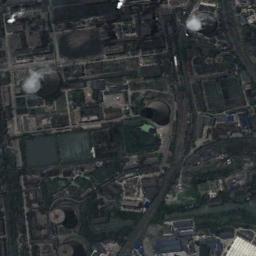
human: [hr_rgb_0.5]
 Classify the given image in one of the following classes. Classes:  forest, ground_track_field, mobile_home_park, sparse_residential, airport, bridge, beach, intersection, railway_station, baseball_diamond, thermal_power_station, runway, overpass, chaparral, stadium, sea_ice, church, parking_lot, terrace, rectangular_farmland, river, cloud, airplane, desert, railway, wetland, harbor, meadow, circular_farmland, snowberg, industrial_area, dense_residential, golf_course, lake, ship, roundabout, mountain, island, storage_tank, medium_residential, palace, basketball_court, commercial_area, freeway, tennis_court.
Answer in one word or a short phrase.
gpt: thermal_power_station